Question: I am making a drawing/designing tool in canvas using kineticjs library.
I can't figure out which is the best way for the objects structure order (groups, shapes, layers).
I need to resize an object with dragging the selection nodes.
Here is what I have tried so far and the problem with it:

I have the rectangle (grey fill, black border) as the object I need to resize and I have the 8 selection nodes (brown rectangles). The problem with this setup is that rectangle needs to be draggable but the selection nodes must be positioned in the same time with the rectangle. So I have put all these in a single layer. The problem is that only layer can be draggable, not groups and shapes, so when I press the selection node to resize, it acts like I am dragging the whole layer.
What do you suggest, what setup should I use?
Thanks!
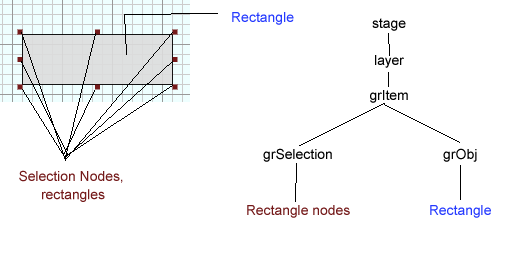
Answer: If your design permits, you can toggle the selector(s) on/off.
If the selector is OFF, the layer drags normally.
If the selector is ON (is resizing), dragging the selector resizes the rect.
Add an "isResizing" flag to each selector:
'''
selector1.isResizing=false;
'''
Listen for click events on the selector and then toggle that selector ON/OFF:
'''
selector1.on("click",function(e){
this.isResizing = !this.isResizing;
});
'''
When any selector turns ON:
'''
layer.setDragging(false);
selector1.setDragging(true);
'''
When any selector turns OFF:
'''
layer.setDragging(true);
selector1.setDragging(false);
'''
This way, when any selector turns ON you can listen to its dragmove events to resize the rect
Here is illustrating code and a Fiddle: <URL>
'''
<!DOCTYPE html>
<html>
<head>
<meta charset="utf-8">
<title>Prototype</title>
<script type="text/javascript" src="http://code.jquery.com/jquery.min.js"></script>
<script src="http://d3lp1msu2r81bx.cloudfront.net/kjs/js/lib/kinetic-v4.7.2.min.js"></script>
<style>
body{padding:20px;}
#container{
border:solid 1px #ccc;
margin-top: 10px;
width:350px;
height:350px;
}
</style>
<script>
$(function(){
var stage = new Kinetic.Stage({
container: 'container',
width: 350,
height: 350
});
var layer = new Kinetic.Layer();
layer.setDraggable(true);
stage.add(layer);
var rect = new Kinetic.Rect({
x:50,
y:50,
width:100,
height:100,
fill: 'blue',
strokeWidth: 4,
draggable: false
});
layer.add(rect);
var circle1 = new Kinetic.Circle({
x:150,
y:150,
radius: 10,
fill: 'red',
stroke: 'black',
strokeWidth: 4,
draggable: false
});
circle1.isResizing=false;
circle1.on("click",function(e){
// toggle resizing true/false
var isResizing=!this.isResizing;
this.setDraggable(isResizing);
layer.setDraggable(!isResizing);
this.setFill((isResizing?"green":"red"));
this.isResizing=isResizing;
layer.draw();
});
circle1.on("dragmove",function(){
if(this.isResizing){
var pos = this.getPosition();
var x = pos.x;
var y = pos.y;
var rectX=rect.getX();
var rectY=rect.getY();
rect.setSize(x-rectX,y-rectY);
layer.draw();
}
});
layer.add(circle1);
layer.draw();
}); // end $(function(){});
</script>
</head>
<body>
<div id="container"></div>
</body>
</html>
'''